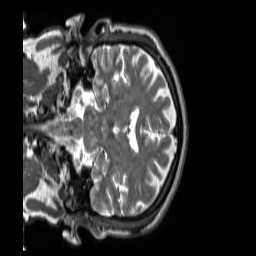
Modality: T2w
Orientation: coronal
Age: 58
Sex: male
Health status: ill
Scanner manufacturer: siemens
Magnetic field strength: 3 T
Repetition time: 2.8 s
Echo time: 0.326 s